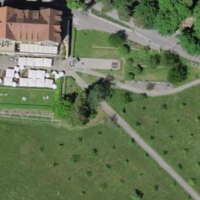
EUNIS habitat code: 25
Species observed at this site:
Cydonia oblonga